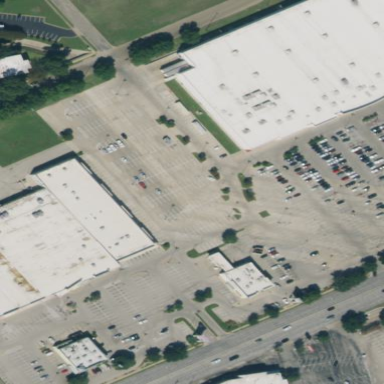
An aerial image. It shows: Parking area.